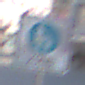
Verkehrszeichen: BeginnFussgaengerzone
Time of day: MorningAfternoon
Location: Outdoor (Urban)
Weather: Clear
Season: NotSpecified
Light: Natural